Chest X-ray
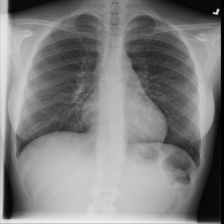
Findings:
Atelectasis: negative
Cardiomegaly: negative
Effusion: negative
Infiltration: negative
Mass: negative
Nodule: negative
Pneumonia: negative
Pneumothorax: negative
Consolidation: negative
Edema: negative
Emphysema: negative
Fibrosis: negative
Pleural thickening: negative
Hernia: negative